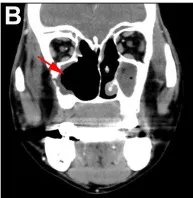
CT findings of patient in one year follow-up. Coronal.
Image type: radiology (ct)